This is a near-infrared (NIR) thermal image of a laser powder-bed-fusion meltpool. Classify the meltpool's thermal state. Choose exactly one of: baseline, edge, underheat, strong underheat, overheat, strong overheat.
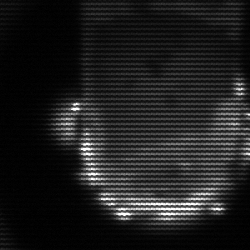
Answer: baseline